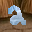
Label: 2